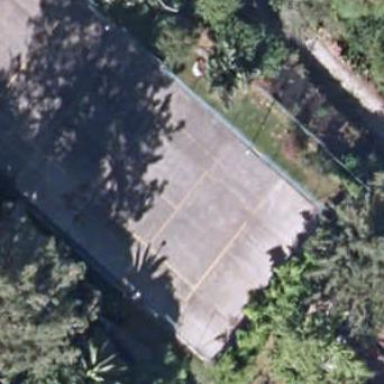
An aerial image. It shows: Tennis court in leisure pitch.